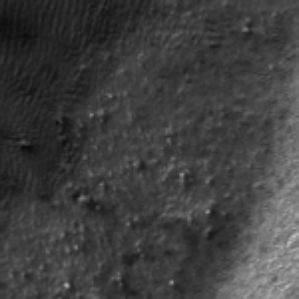
Label: frost